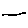
Label: line